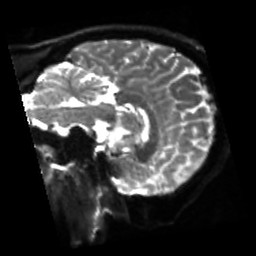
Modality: sbref
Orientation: sagittal
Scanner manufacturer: siemens
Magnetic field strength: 3 T
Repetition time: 4 s
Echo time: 0.0594 s